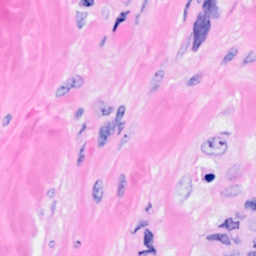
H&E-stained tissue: Breast